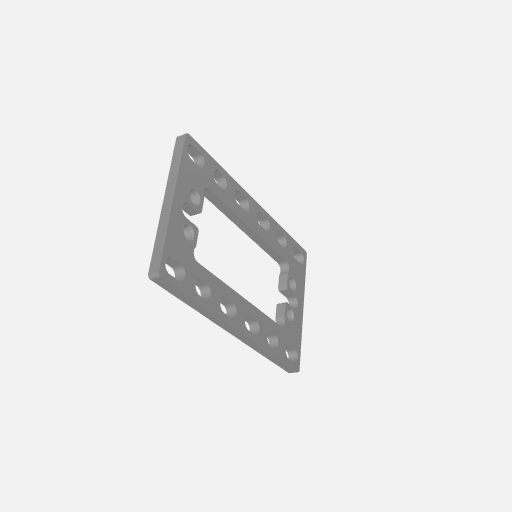
Part: ServoPlate